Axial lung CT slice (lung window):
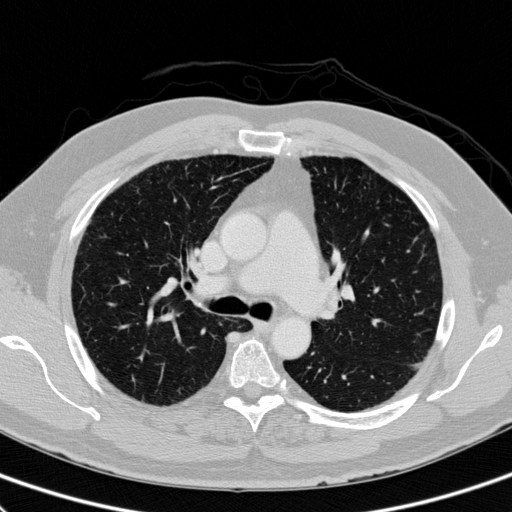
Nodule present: no